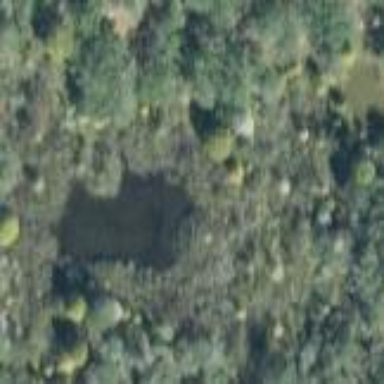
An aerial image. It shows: Swamp in wetland area.